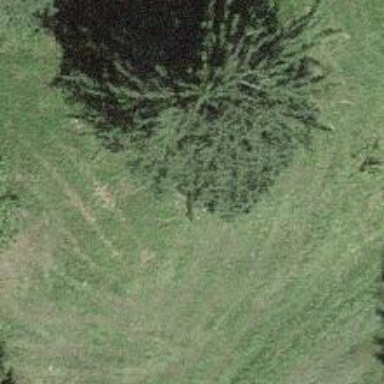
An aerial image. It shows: Single tag "natural: tree."